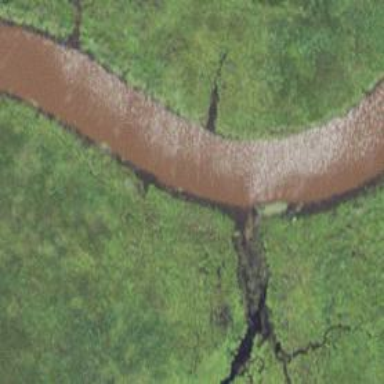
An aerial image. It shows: Beautiful river scene.